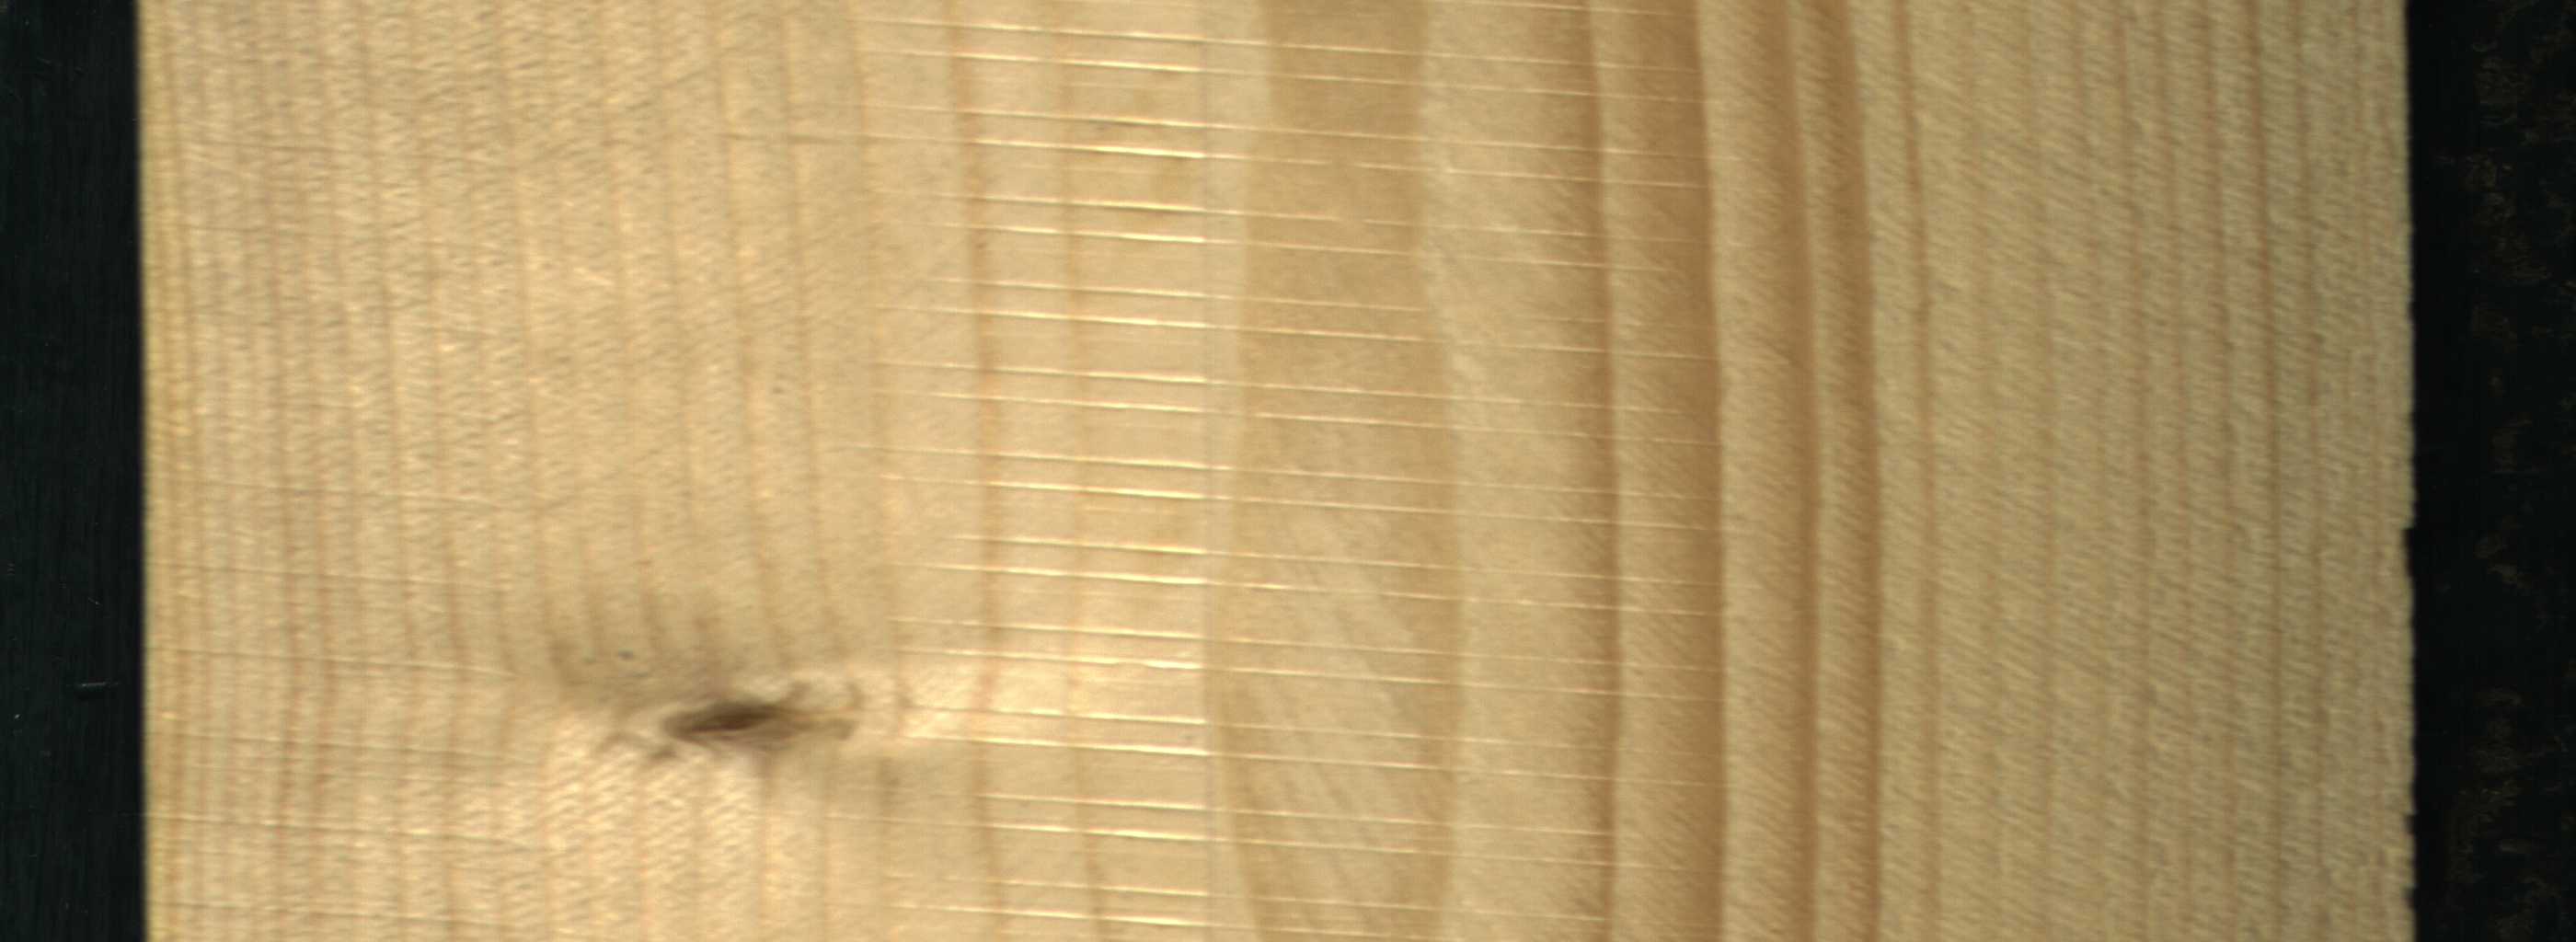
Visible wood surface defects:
Live_Knot